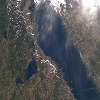
Label: land